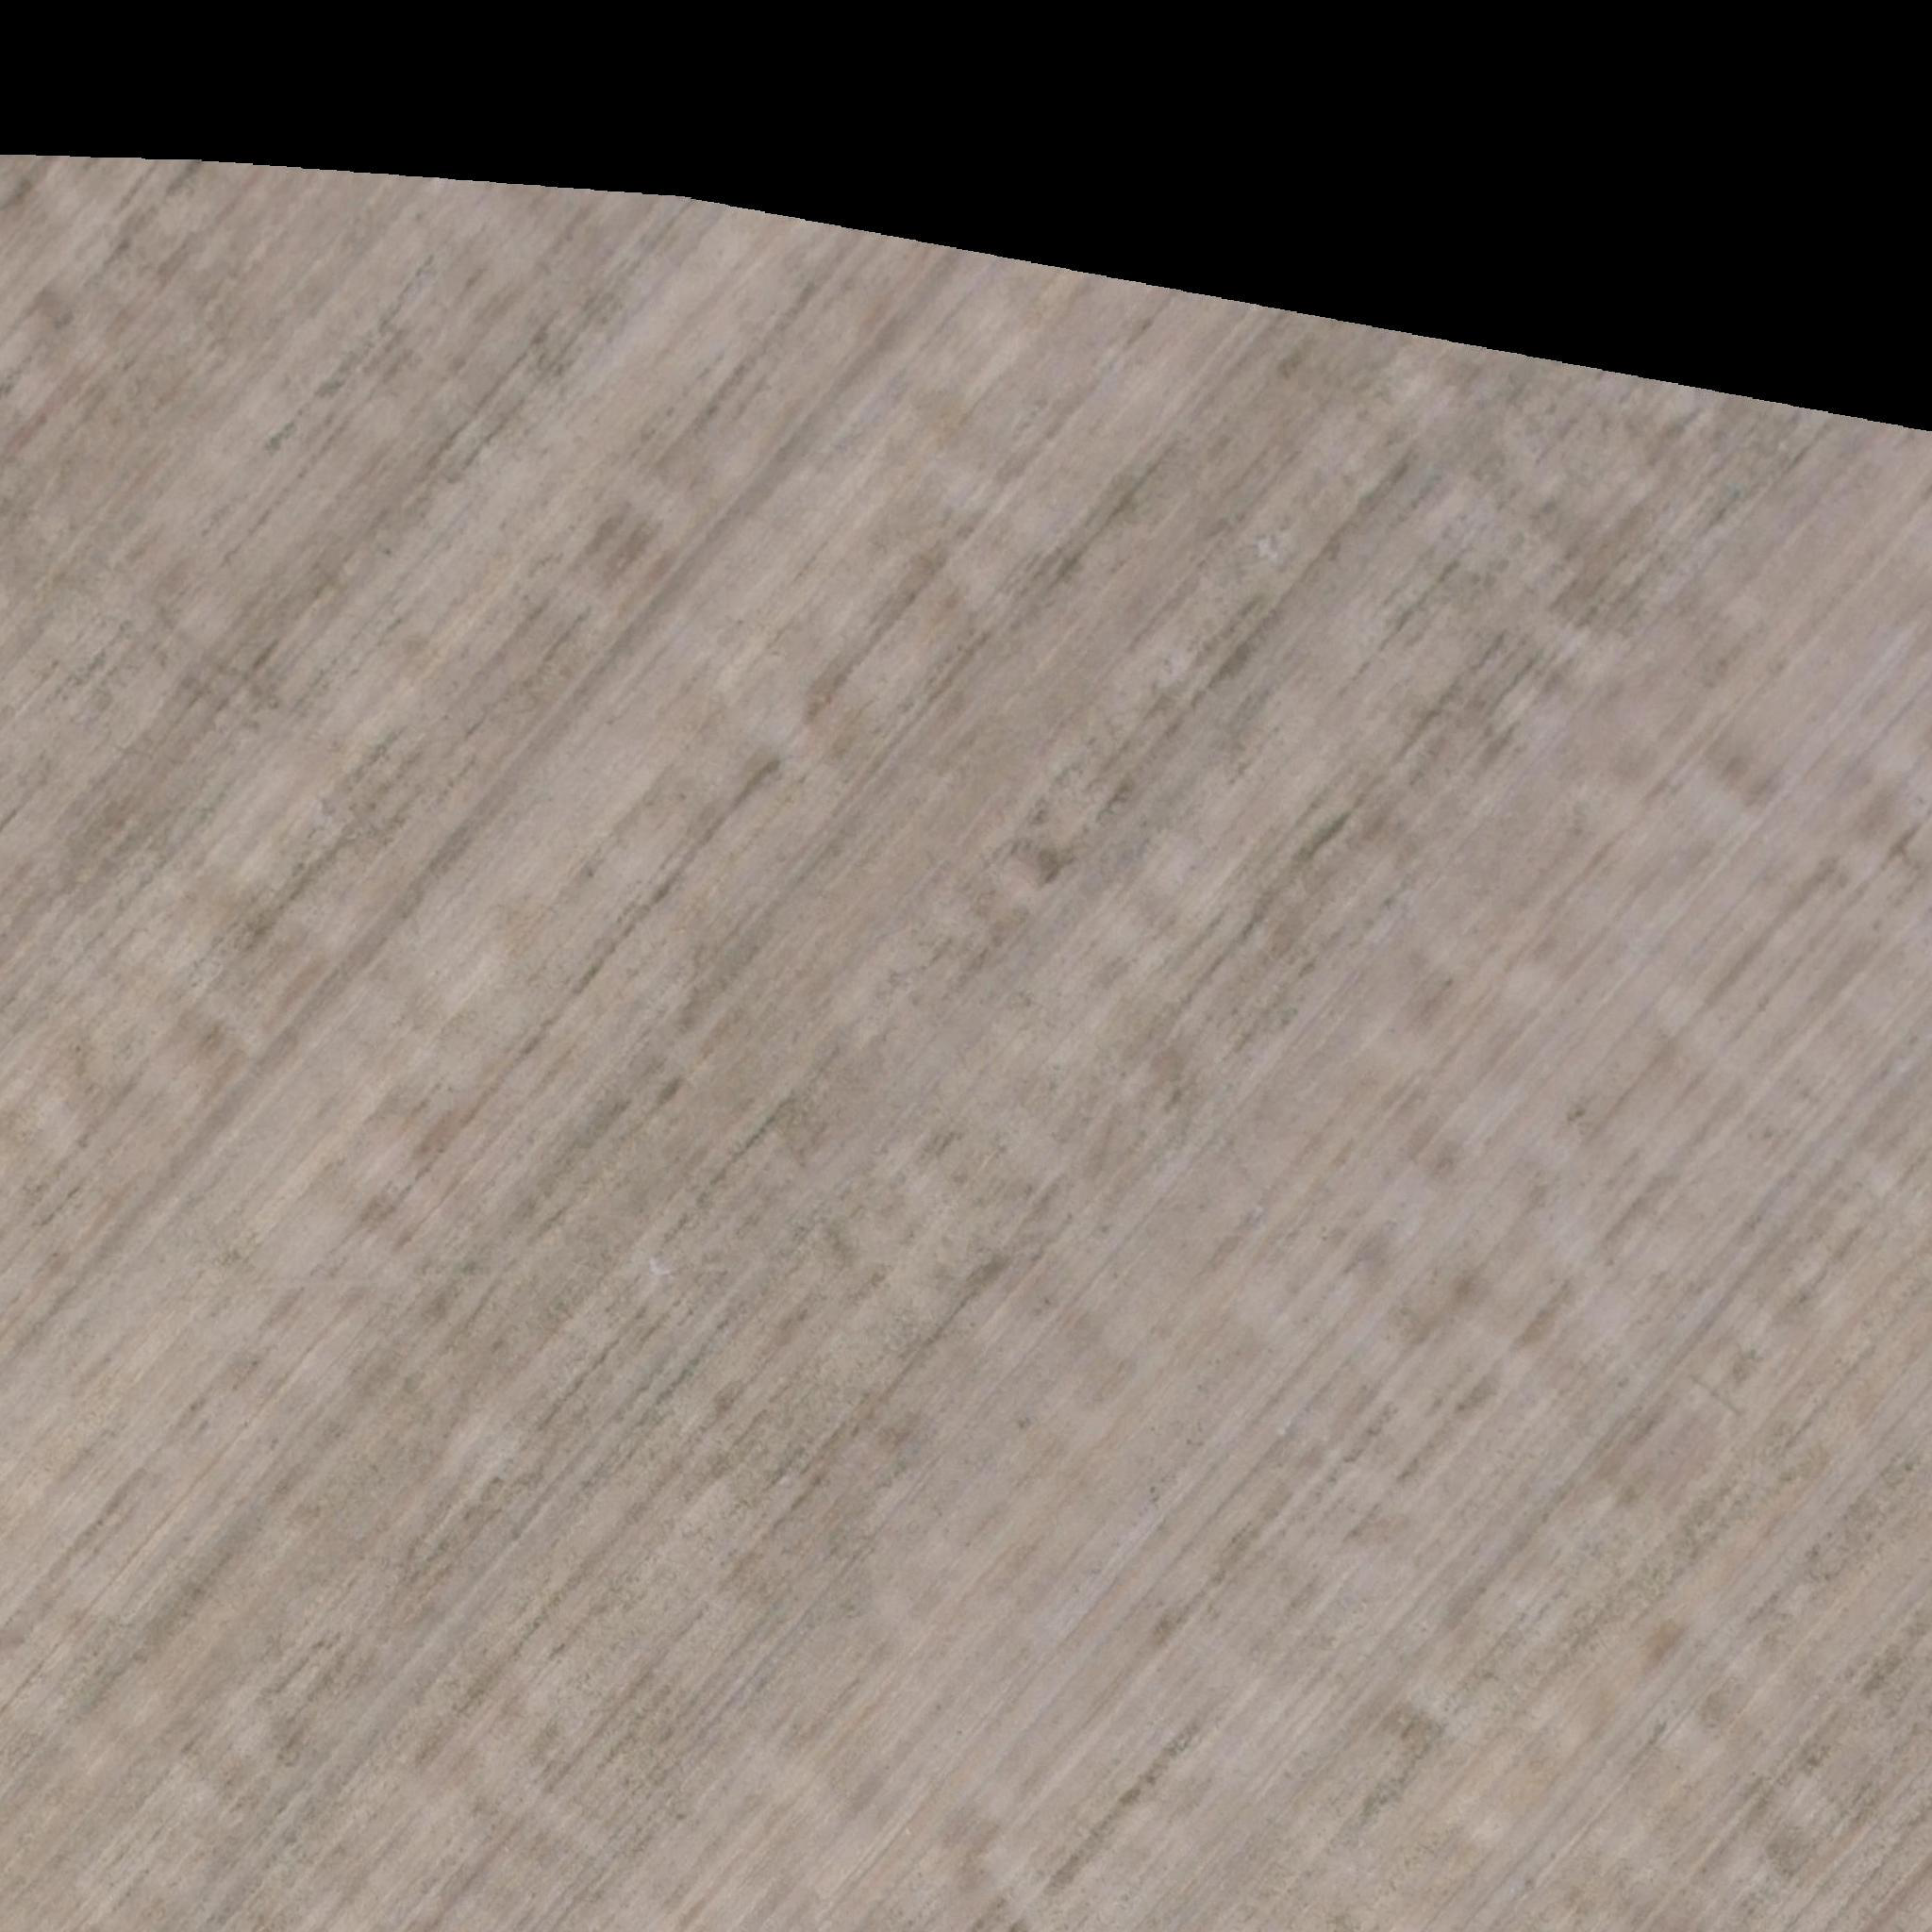
Biome: Cerrado